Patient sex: F
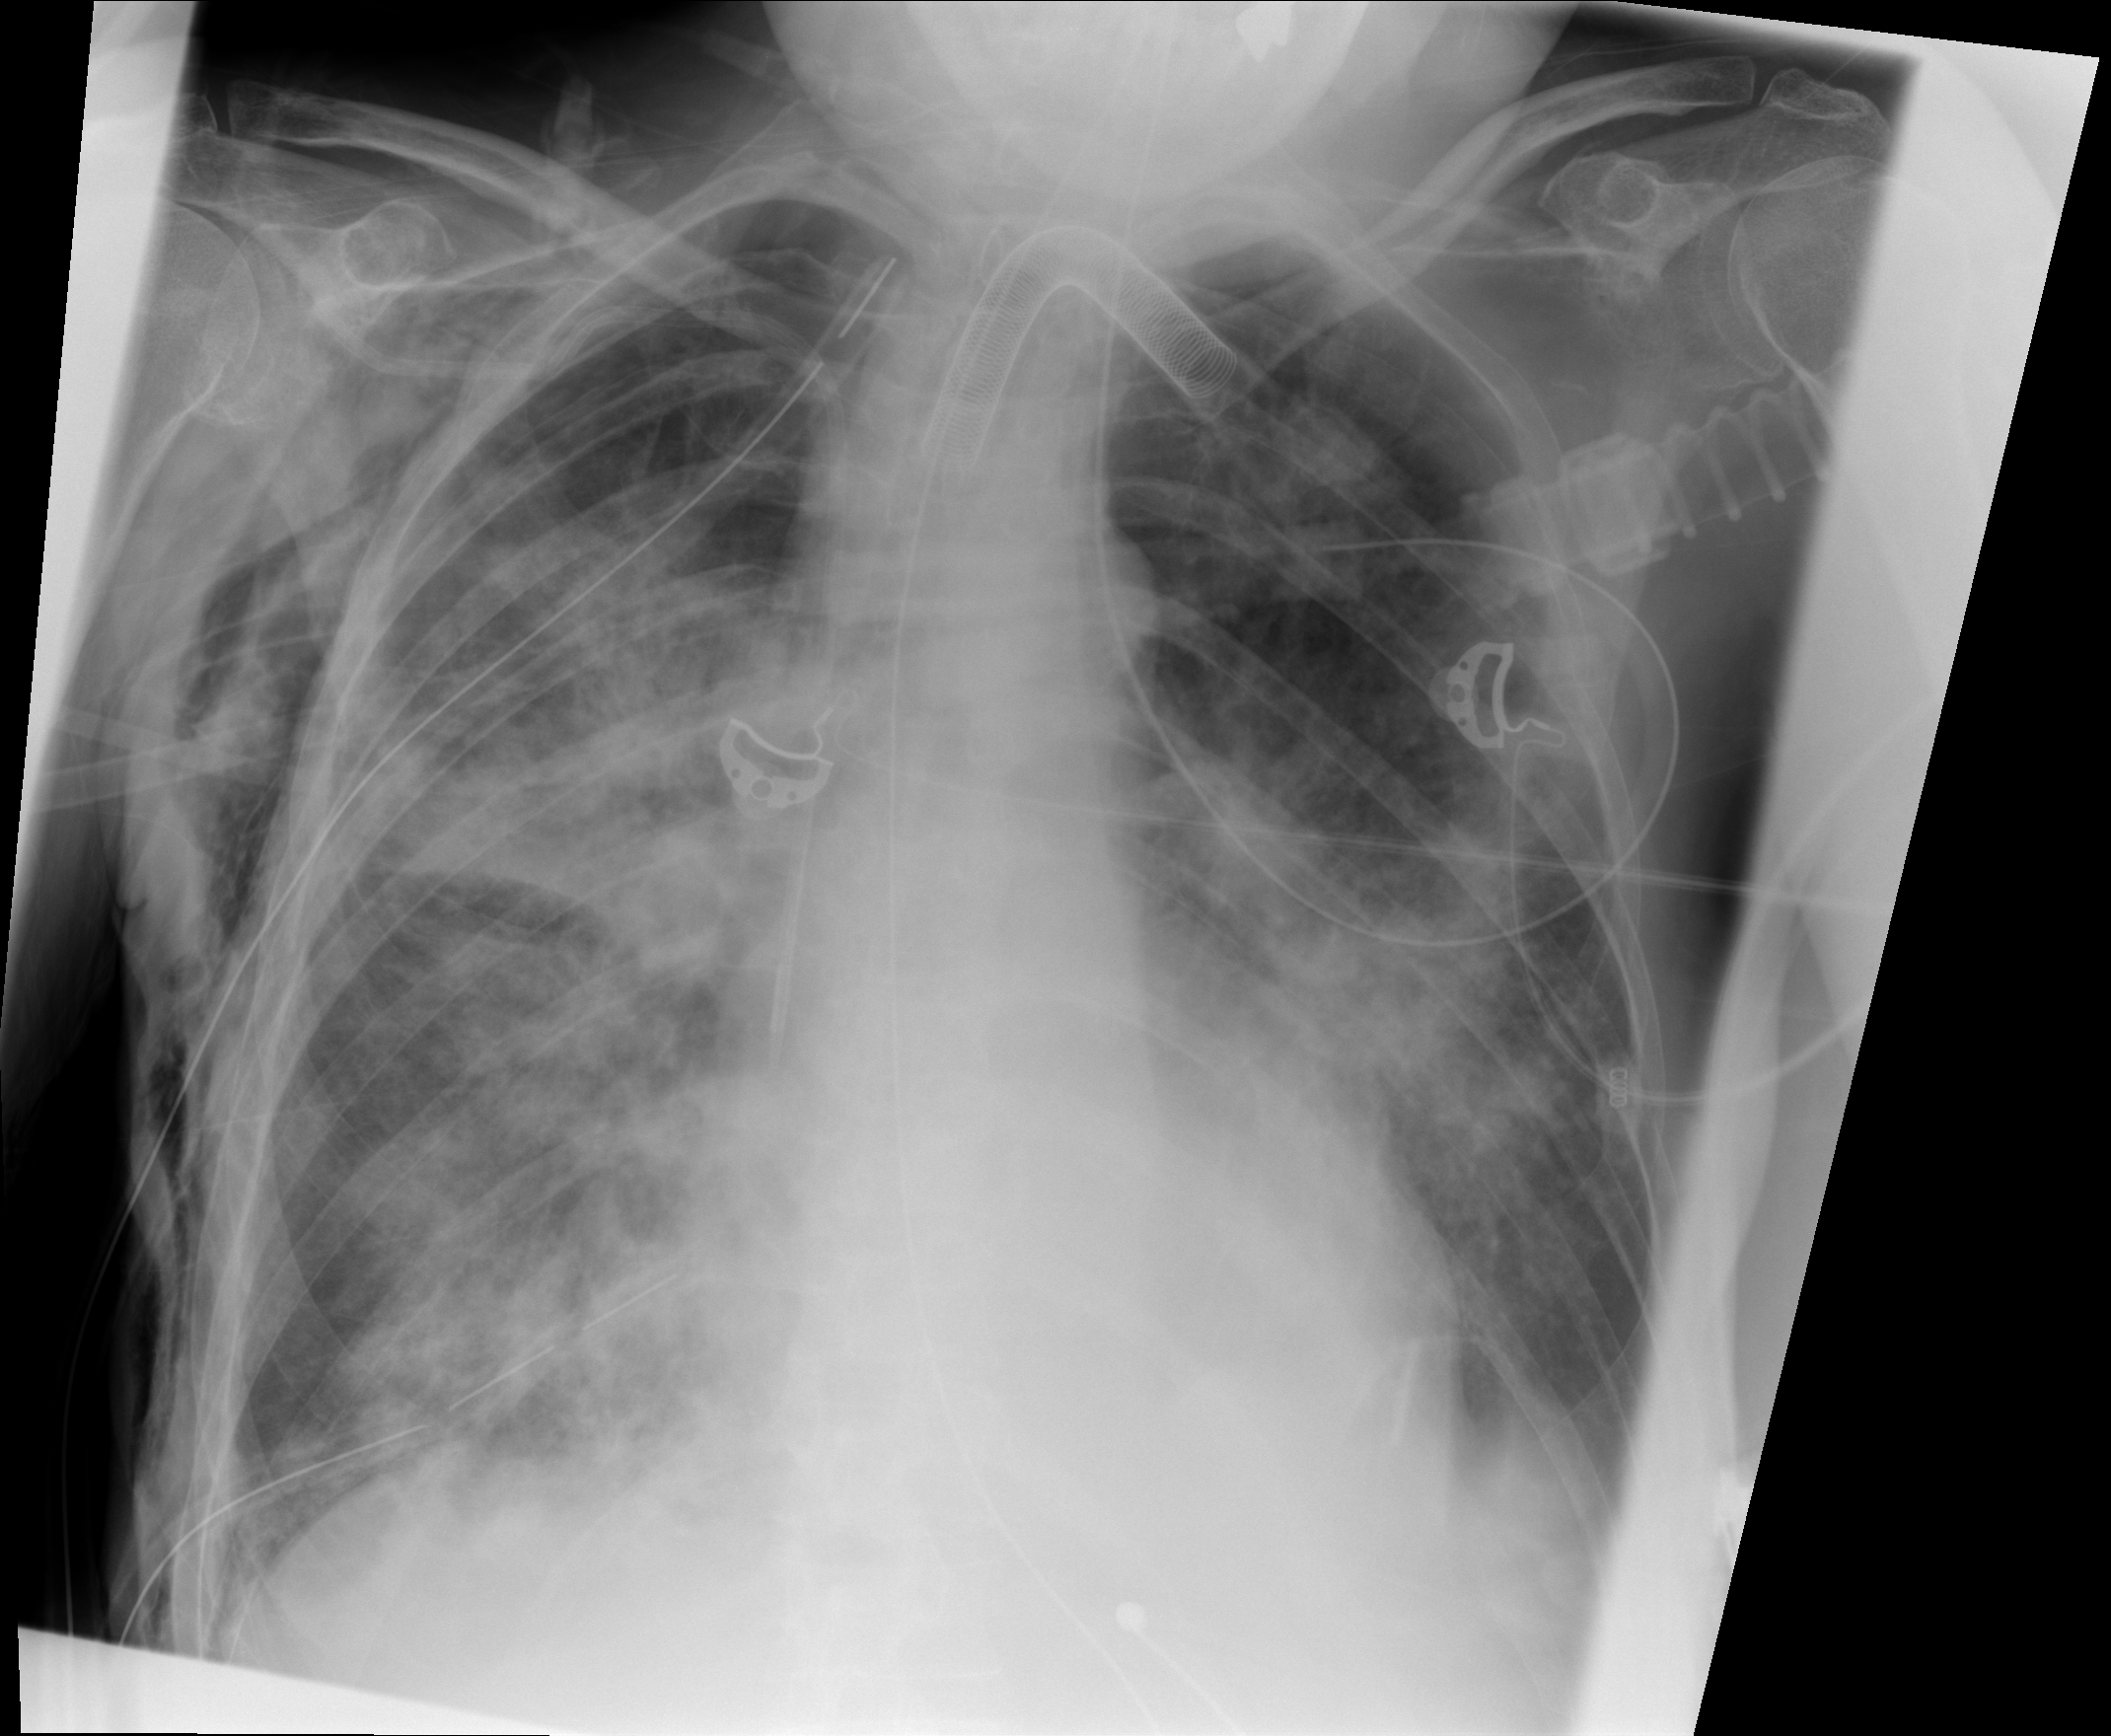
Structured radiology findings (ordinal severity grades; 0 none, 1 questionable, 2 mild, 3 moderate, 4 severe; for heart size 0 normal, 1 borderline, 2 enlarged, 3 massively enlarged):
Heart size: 0
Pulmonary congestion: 1
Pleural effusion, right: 0
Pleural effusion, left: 2
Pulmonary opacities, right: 3
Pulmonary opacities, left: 3
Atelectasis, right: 2
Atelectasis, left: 2